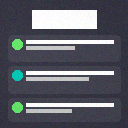
Screen state: on